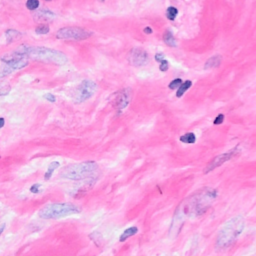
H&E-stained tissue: Breast